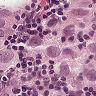
Metastatic tissue present: yes